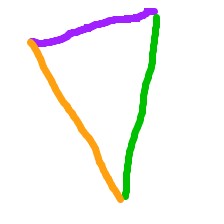
Shape: triangle